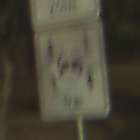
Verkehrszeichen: CarsharingfahrzeugeFrei
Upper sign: BeginnEingeschraenktesHalteverbotZone
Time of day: SunriseSunset
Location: Outdoor (Nature)
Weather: Clear
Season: NotSpecified
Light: Natural